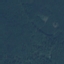
Label: Forest